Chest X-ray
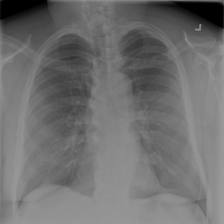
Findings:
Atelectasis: negative
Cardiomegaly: negative
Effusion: negative
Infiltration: negative
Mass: negative
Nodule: negative
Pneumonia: negative
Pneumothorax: negative
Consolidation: negative
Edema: negative
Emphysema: negative
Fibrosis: negative
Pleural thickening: negative
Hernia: negative